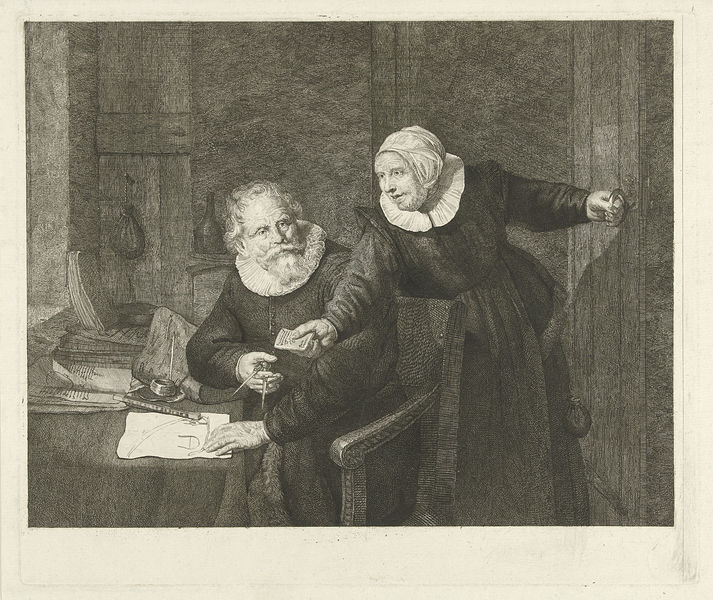
Titel: Scheepsbouwer Jan Rijcksen en zijn vrouw Griet Jans
Künstler: Johannes Pieter de Frey
Standort: Amsterdam
Institution: Rijksmuseum
Schlagwörter: feder, hand, mann, frau, stuhl, tisch, tür, zeichnung, haube, alt, bart, alte, vollbart, sessel, schrift, bücher, papier, schreibtisch, grafik, griff, druck, stich, beutel, wissenschaftler, kupferstich, weißer kragen, tintenfaß, nachricht, zirkel, weiße haare, mathematiker, hleid